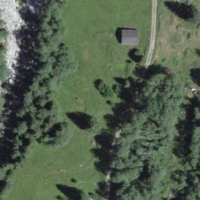
EUNIS habitat code: 24
Species observed at this site:
Malva neglecta